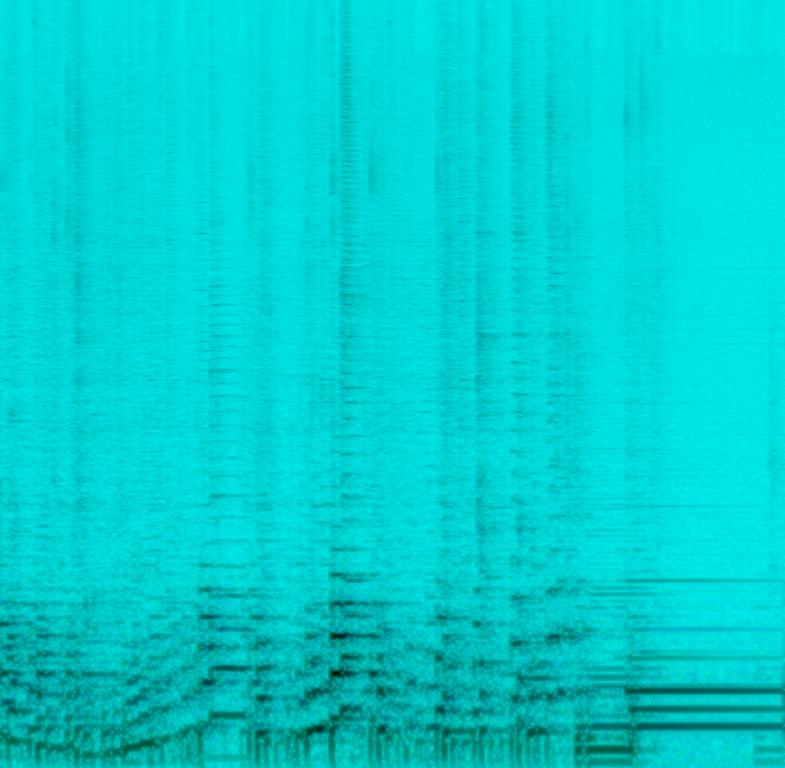
This song features a bass guitar playing a groovy lick at a high pitch. This is followed by a rock and roll pattern. This starts off on a high sequence. This is played for two bars followed by a sequence on a lower part of the bass. This song can be played in an instructional video for bass. There are no voices in this song. There are no other instruments in this song.